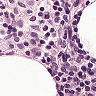
Metastatic tissue present: no